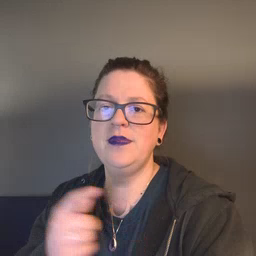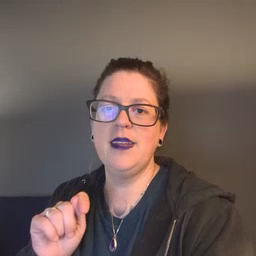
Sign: potty